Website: slack
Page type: billing-address
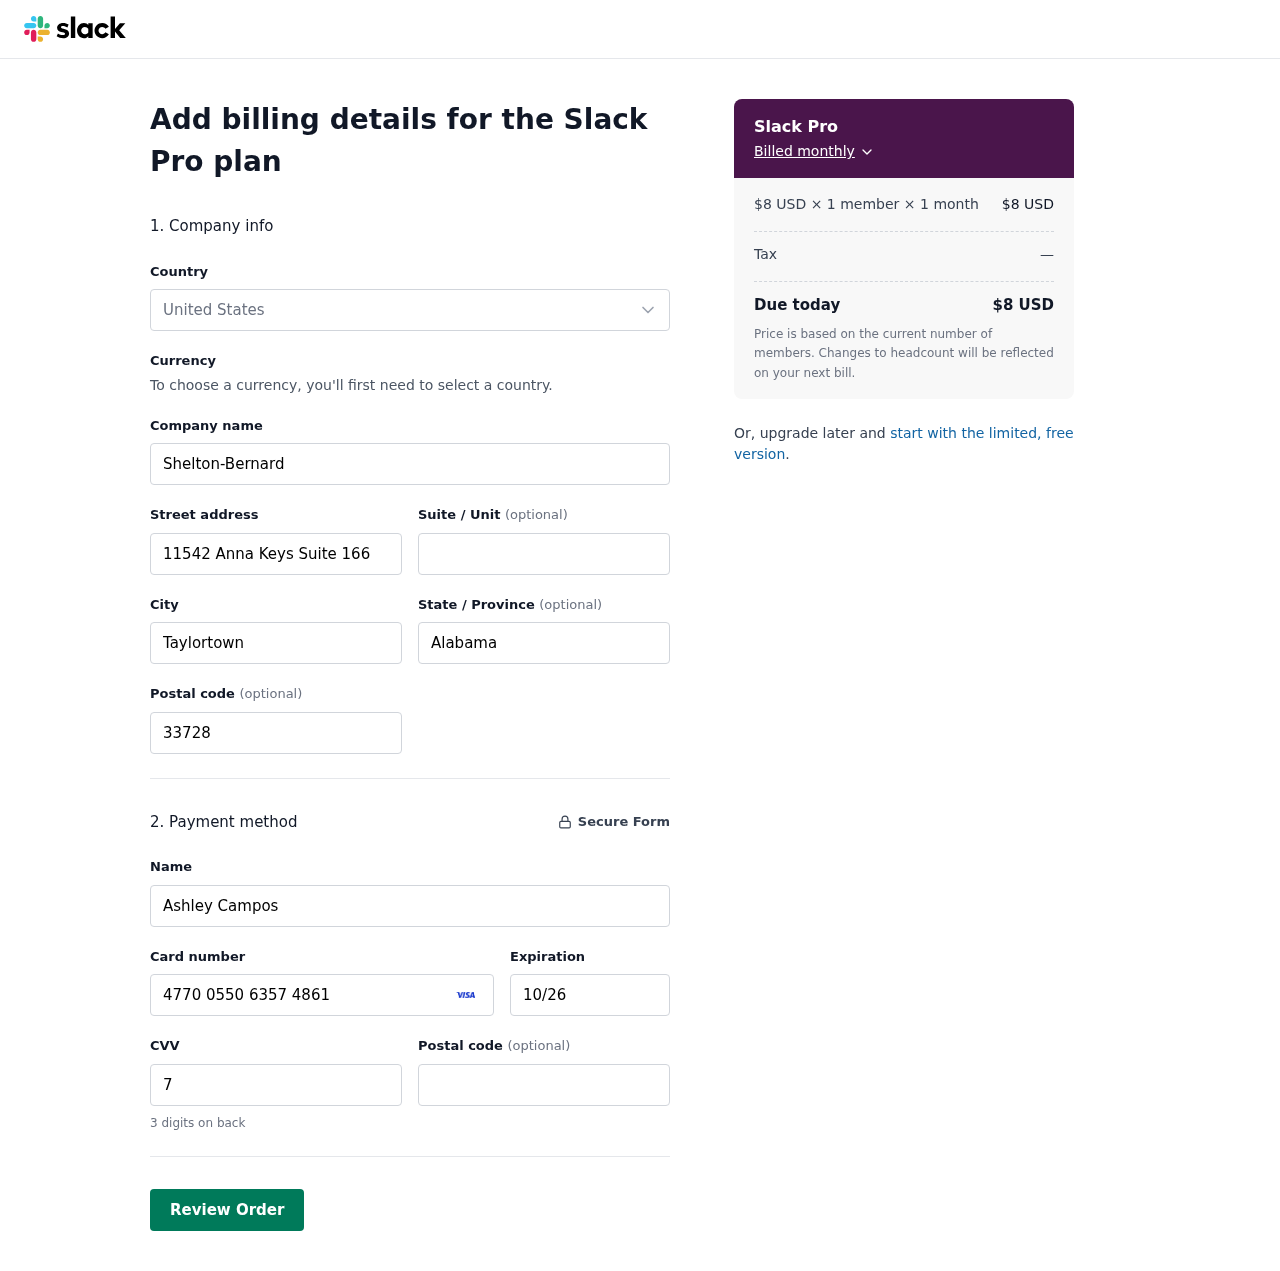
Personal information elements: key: PII_CARD_CVV
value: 748
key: PII_CARD_EXPIRY
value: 10/26
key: PII_CARD_NUMBER
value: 4770 0550 6357 4861
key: PII_CITY
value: Taylortown
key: PII_COMPANY
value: Shelton-Bernard
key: PII_COUNTRY
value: United States
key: PII_FULLNAME
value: Ashley Campos
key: PII_POSTCODE
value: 33728
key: PII_STATE
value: Alabama
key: PII_STREET
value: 11542 Anna Keys Suite 166
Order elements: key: ORDER_PLAN_PRICE
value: $8 USD
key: ORDER_NUM_MEMBERS
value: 1 member
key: ORDER_NUM_MONTHS
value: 1 month
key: ORDER_SUBTOTAL
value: $8 USD
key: ORDER_TAX
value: —
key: ORDER_TOTAL
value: $8 USD